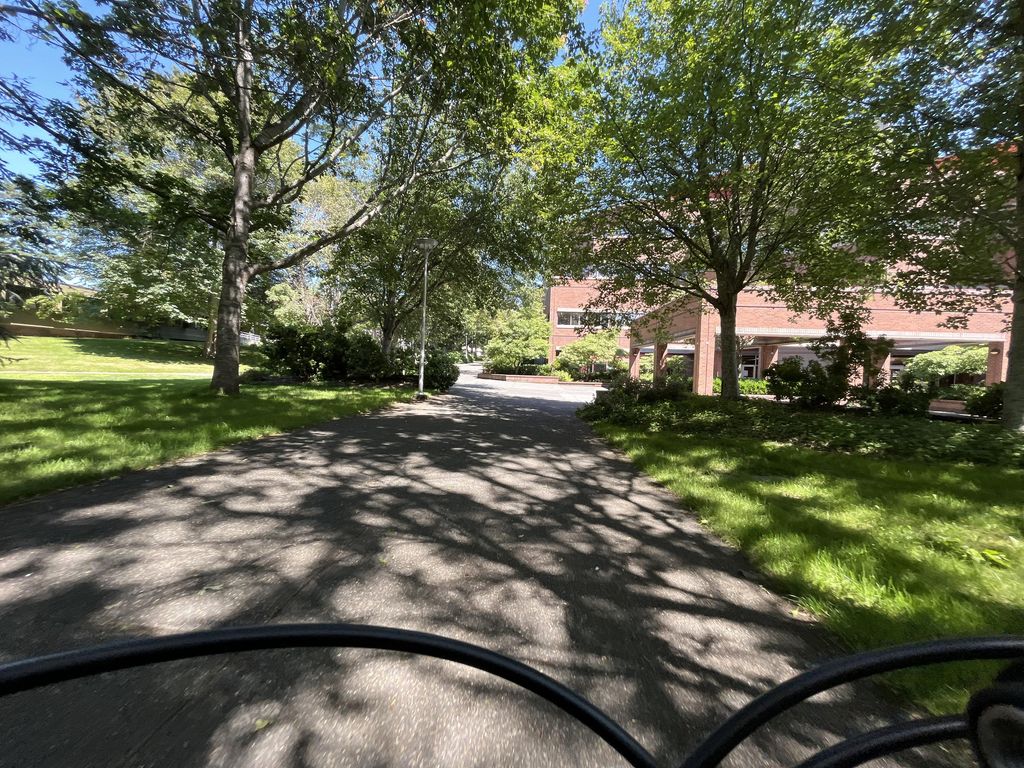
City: victoria